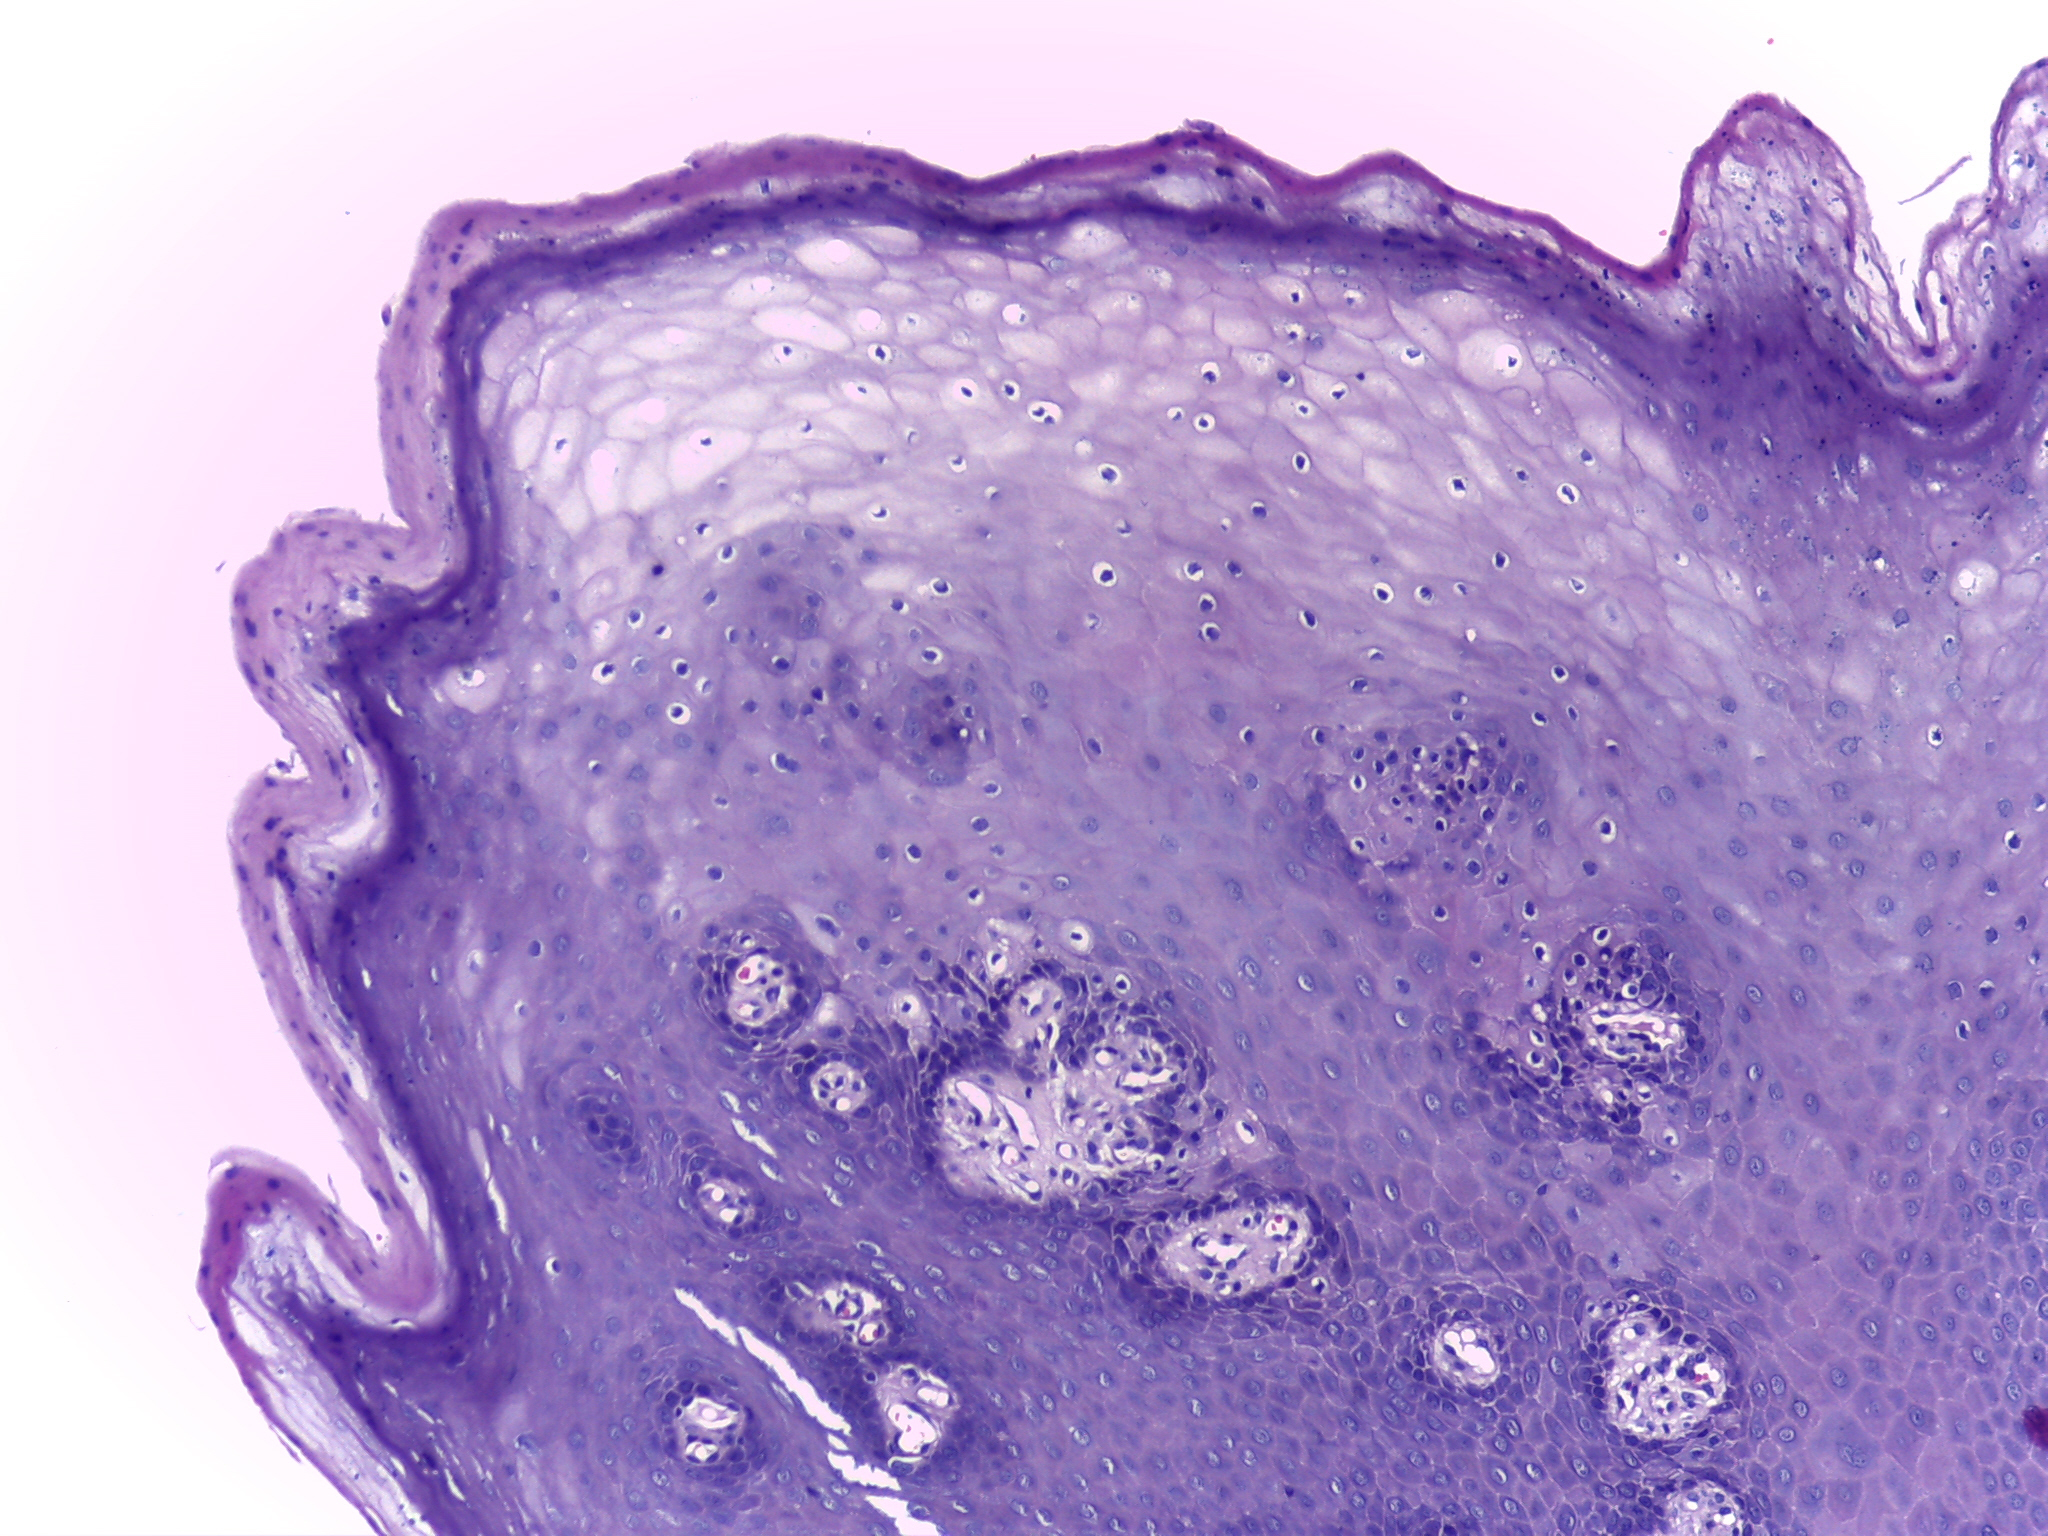
Diagnosis: Normal